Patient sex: F
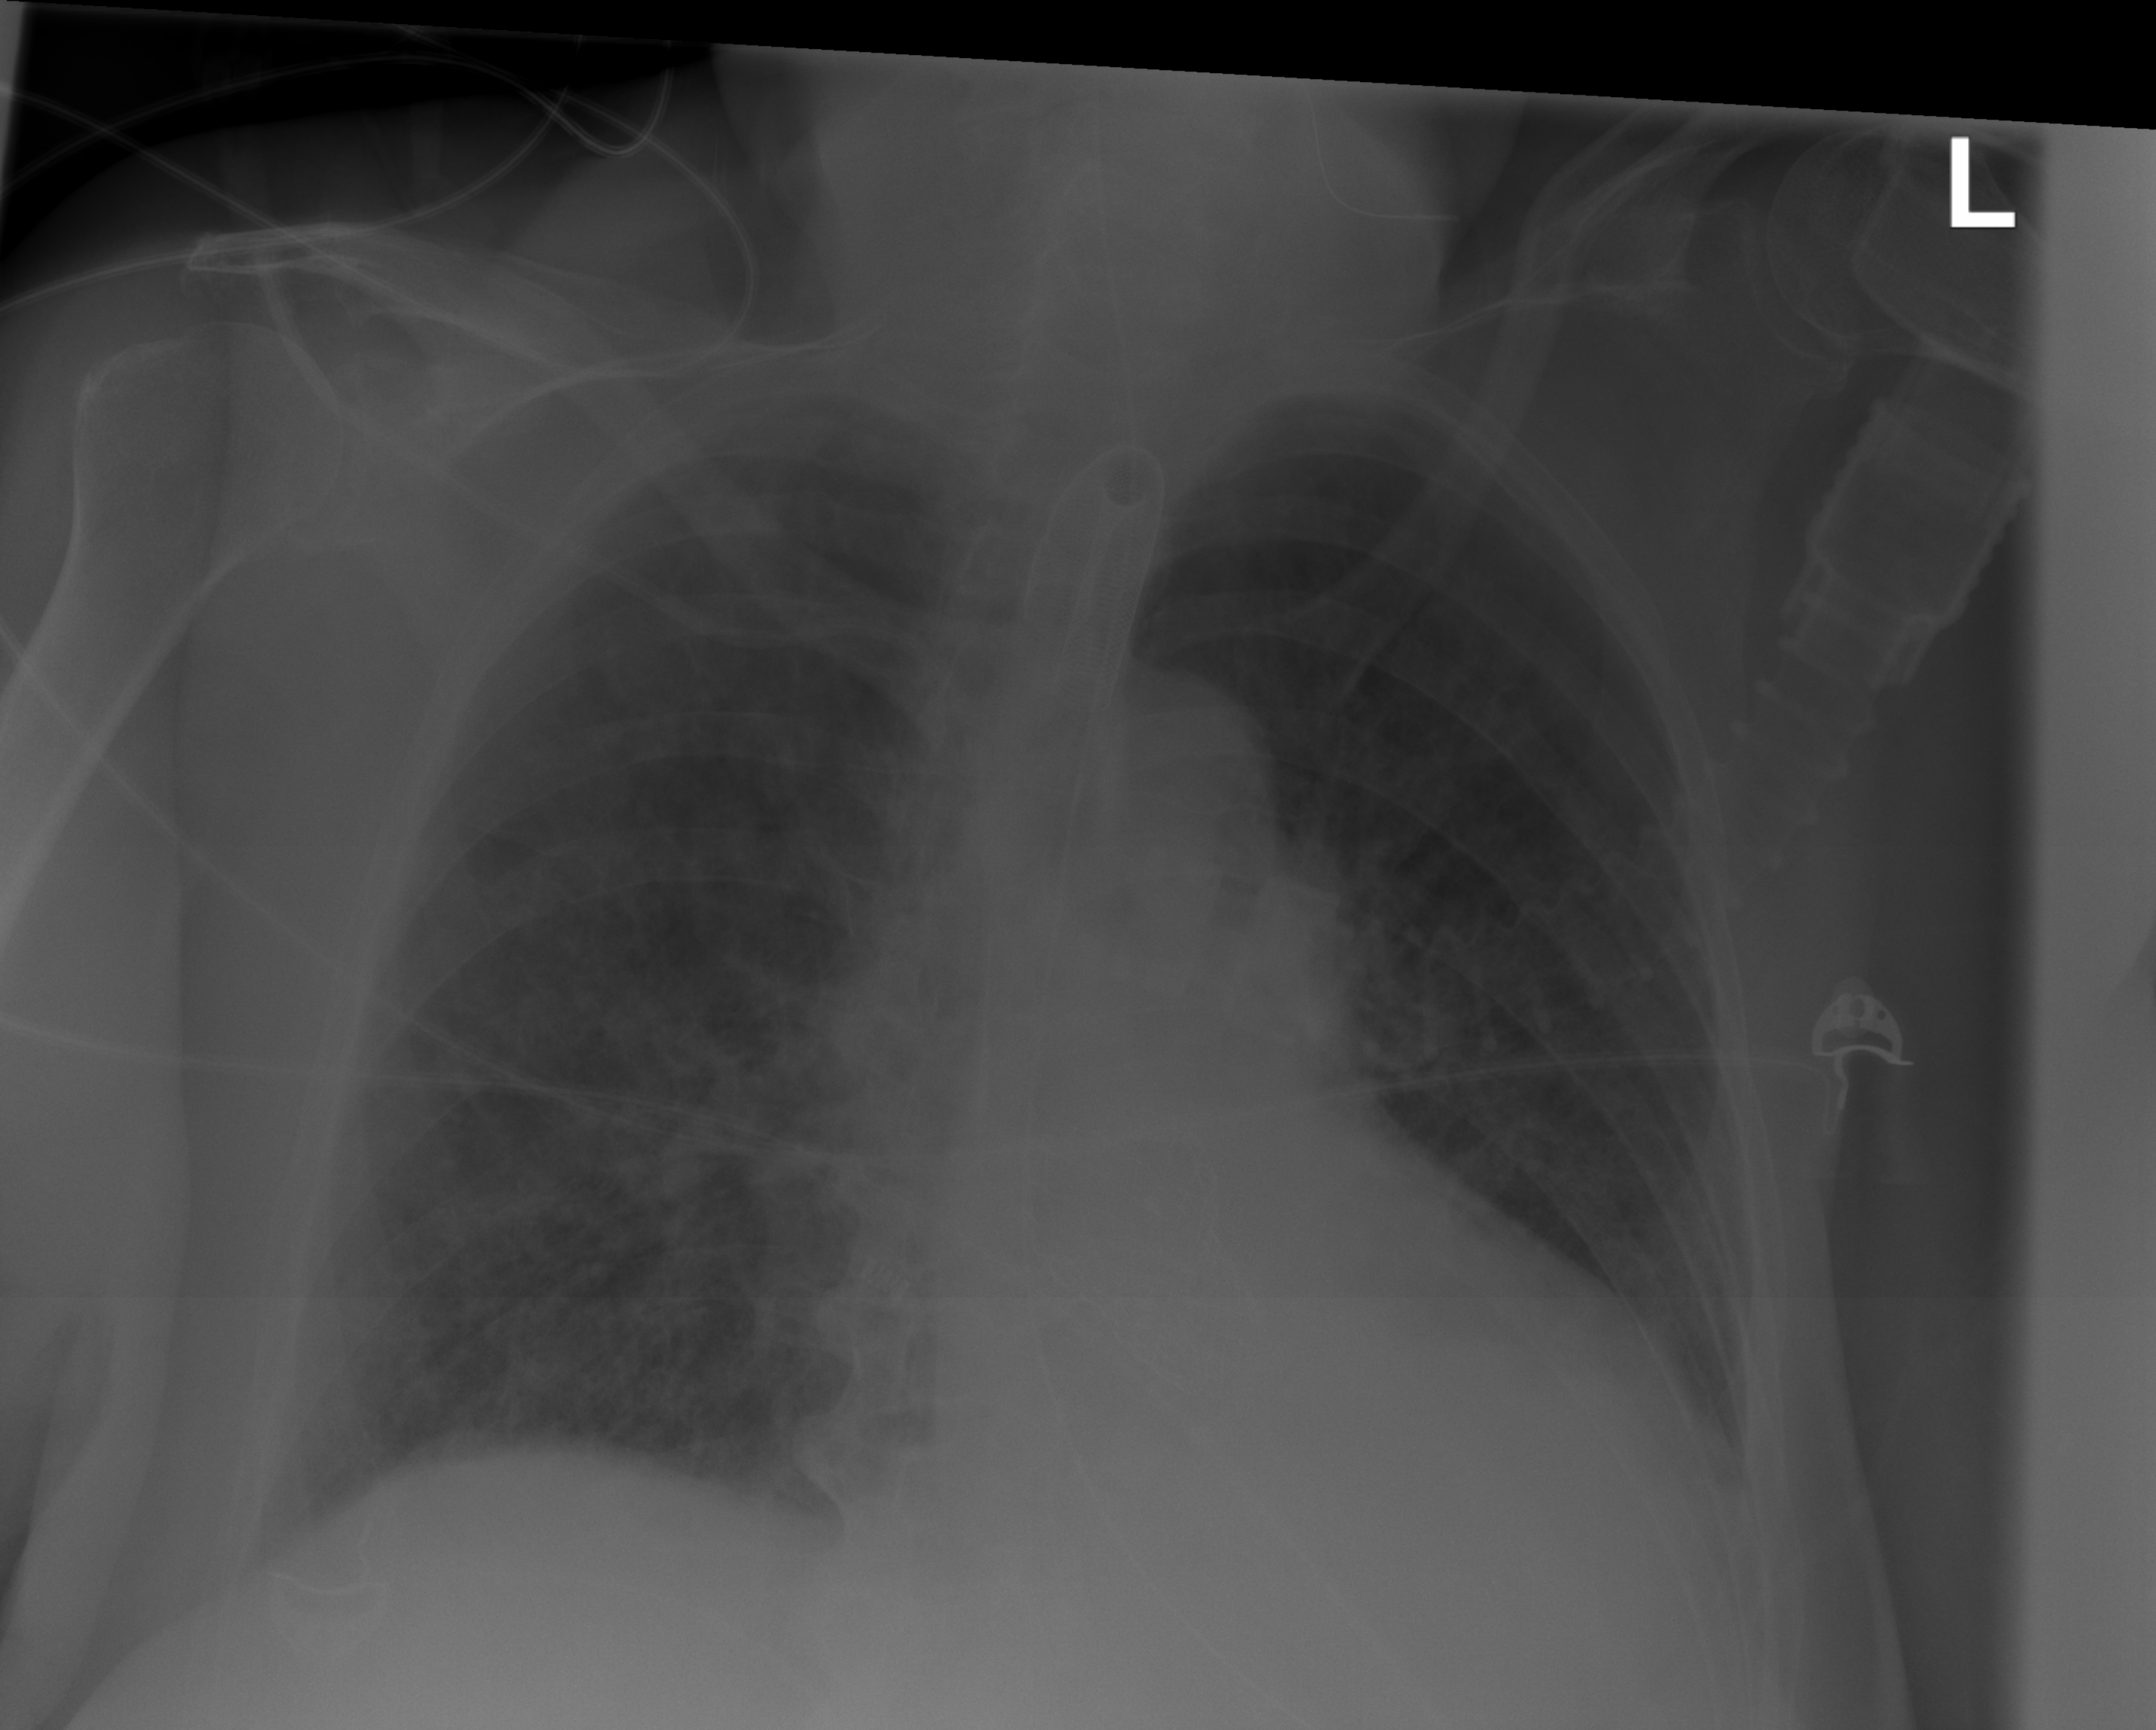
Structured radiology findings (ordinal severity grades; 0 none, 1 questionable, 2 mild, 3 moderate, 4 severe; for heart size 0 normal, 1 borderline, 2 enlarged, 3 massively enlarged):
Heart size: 2
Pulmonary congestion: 0
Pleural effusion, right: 1
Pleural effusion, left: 0
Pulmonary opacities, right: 2
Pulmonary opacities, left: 2
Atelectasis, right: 1
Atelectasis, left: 1